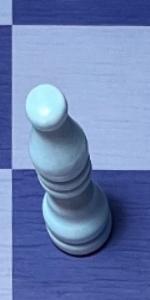
Label: Bishop_White